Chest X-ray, PA view. Patient: 39 years old, sex F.
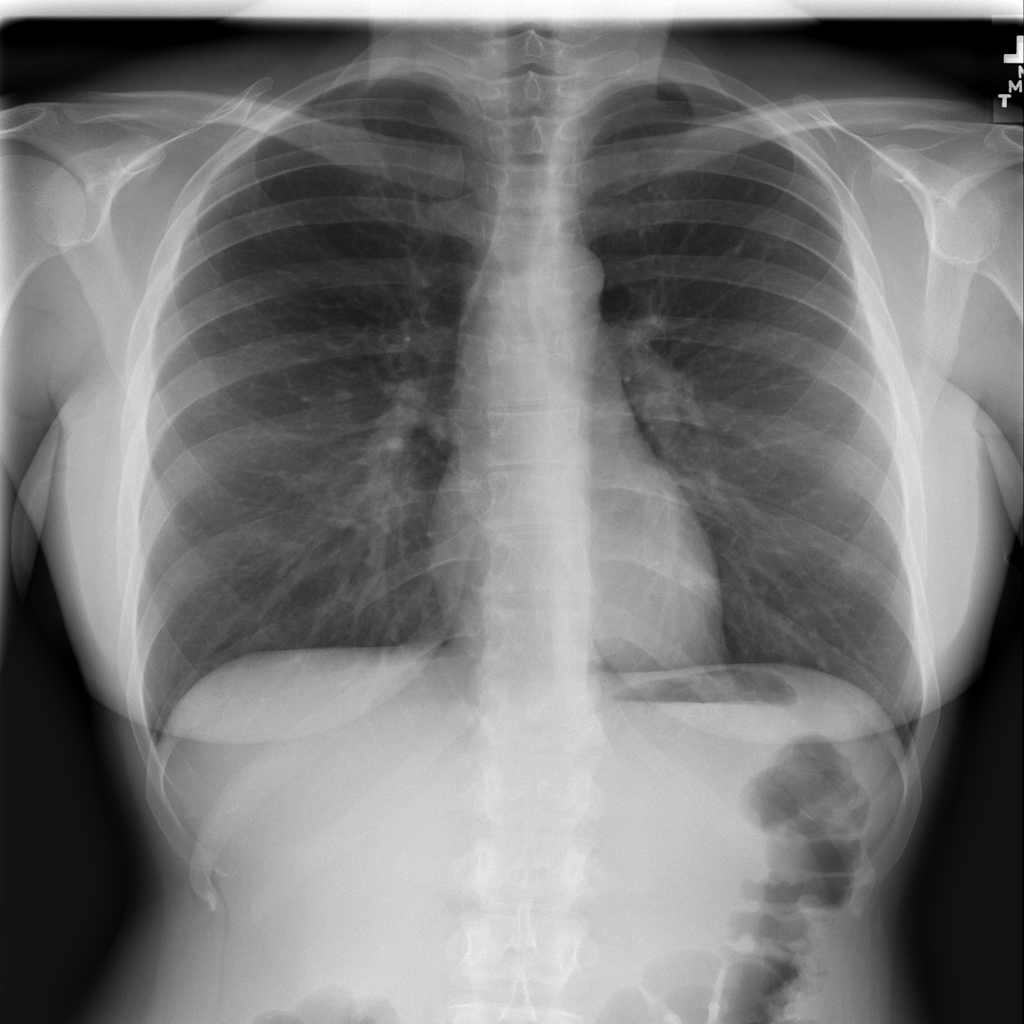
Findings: No Finding